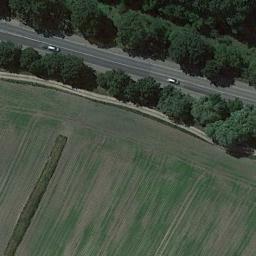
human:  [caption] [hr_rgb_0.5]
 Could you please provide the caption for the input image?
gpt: The freeway is surrounded by a large area of ​​farmland, And there are two cars on the freeway .

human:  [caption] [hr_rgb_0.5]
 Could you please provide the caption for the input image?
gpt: The freeway is between the farmland and some trees with some cars .

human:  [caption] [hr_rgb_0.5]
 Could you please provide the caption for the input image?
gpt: A straight freeway is a farmland on one side and many trees are on both sides of the freeway .

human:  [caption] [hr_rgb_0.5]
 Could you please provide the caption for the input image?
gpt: There are only two cars on the highway .

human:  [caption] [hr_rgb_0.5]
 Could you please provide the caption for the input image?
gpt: There are green trees along the freeway .